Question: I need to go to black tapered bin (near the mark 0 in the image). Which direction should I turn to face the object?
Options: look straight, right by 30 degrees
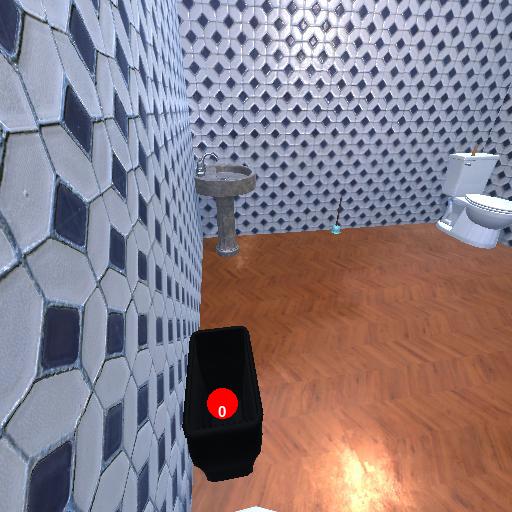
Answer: look straight